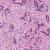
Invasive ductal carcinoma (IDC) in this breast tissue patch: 1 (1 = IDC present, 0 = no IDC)